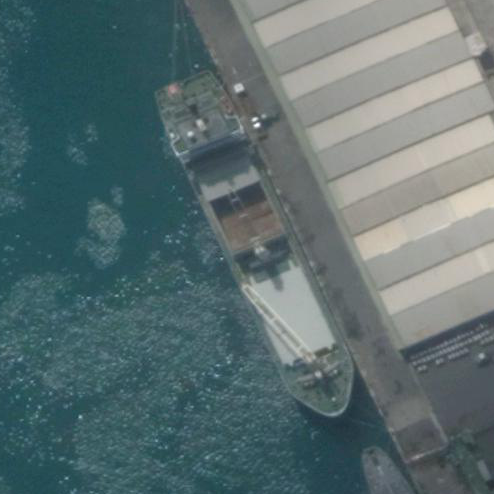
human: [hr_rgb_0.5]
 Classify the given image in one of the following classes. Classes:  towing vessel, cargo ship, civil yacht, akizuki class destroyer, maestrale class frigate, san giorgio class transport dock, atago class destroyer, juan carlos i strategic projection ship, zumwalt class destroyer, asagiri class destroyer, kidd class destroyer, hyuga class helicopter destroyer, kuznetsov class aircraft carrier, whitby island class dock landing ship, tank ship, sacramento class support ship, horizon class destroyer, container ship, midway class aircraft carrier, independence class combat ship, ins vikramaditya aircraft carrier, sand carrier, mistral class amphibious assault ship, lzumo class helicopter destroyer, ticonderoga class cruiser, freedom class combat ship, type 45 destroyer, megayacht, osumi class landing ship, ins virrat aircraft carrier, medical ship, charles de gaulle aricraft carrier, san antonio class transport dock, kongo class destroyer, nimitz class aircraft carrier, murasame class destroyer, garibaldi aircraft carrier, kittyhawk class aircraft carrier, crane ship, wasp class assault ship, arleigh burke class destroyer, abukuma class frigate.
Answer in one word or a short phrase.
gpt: Cargo ship